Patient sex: F
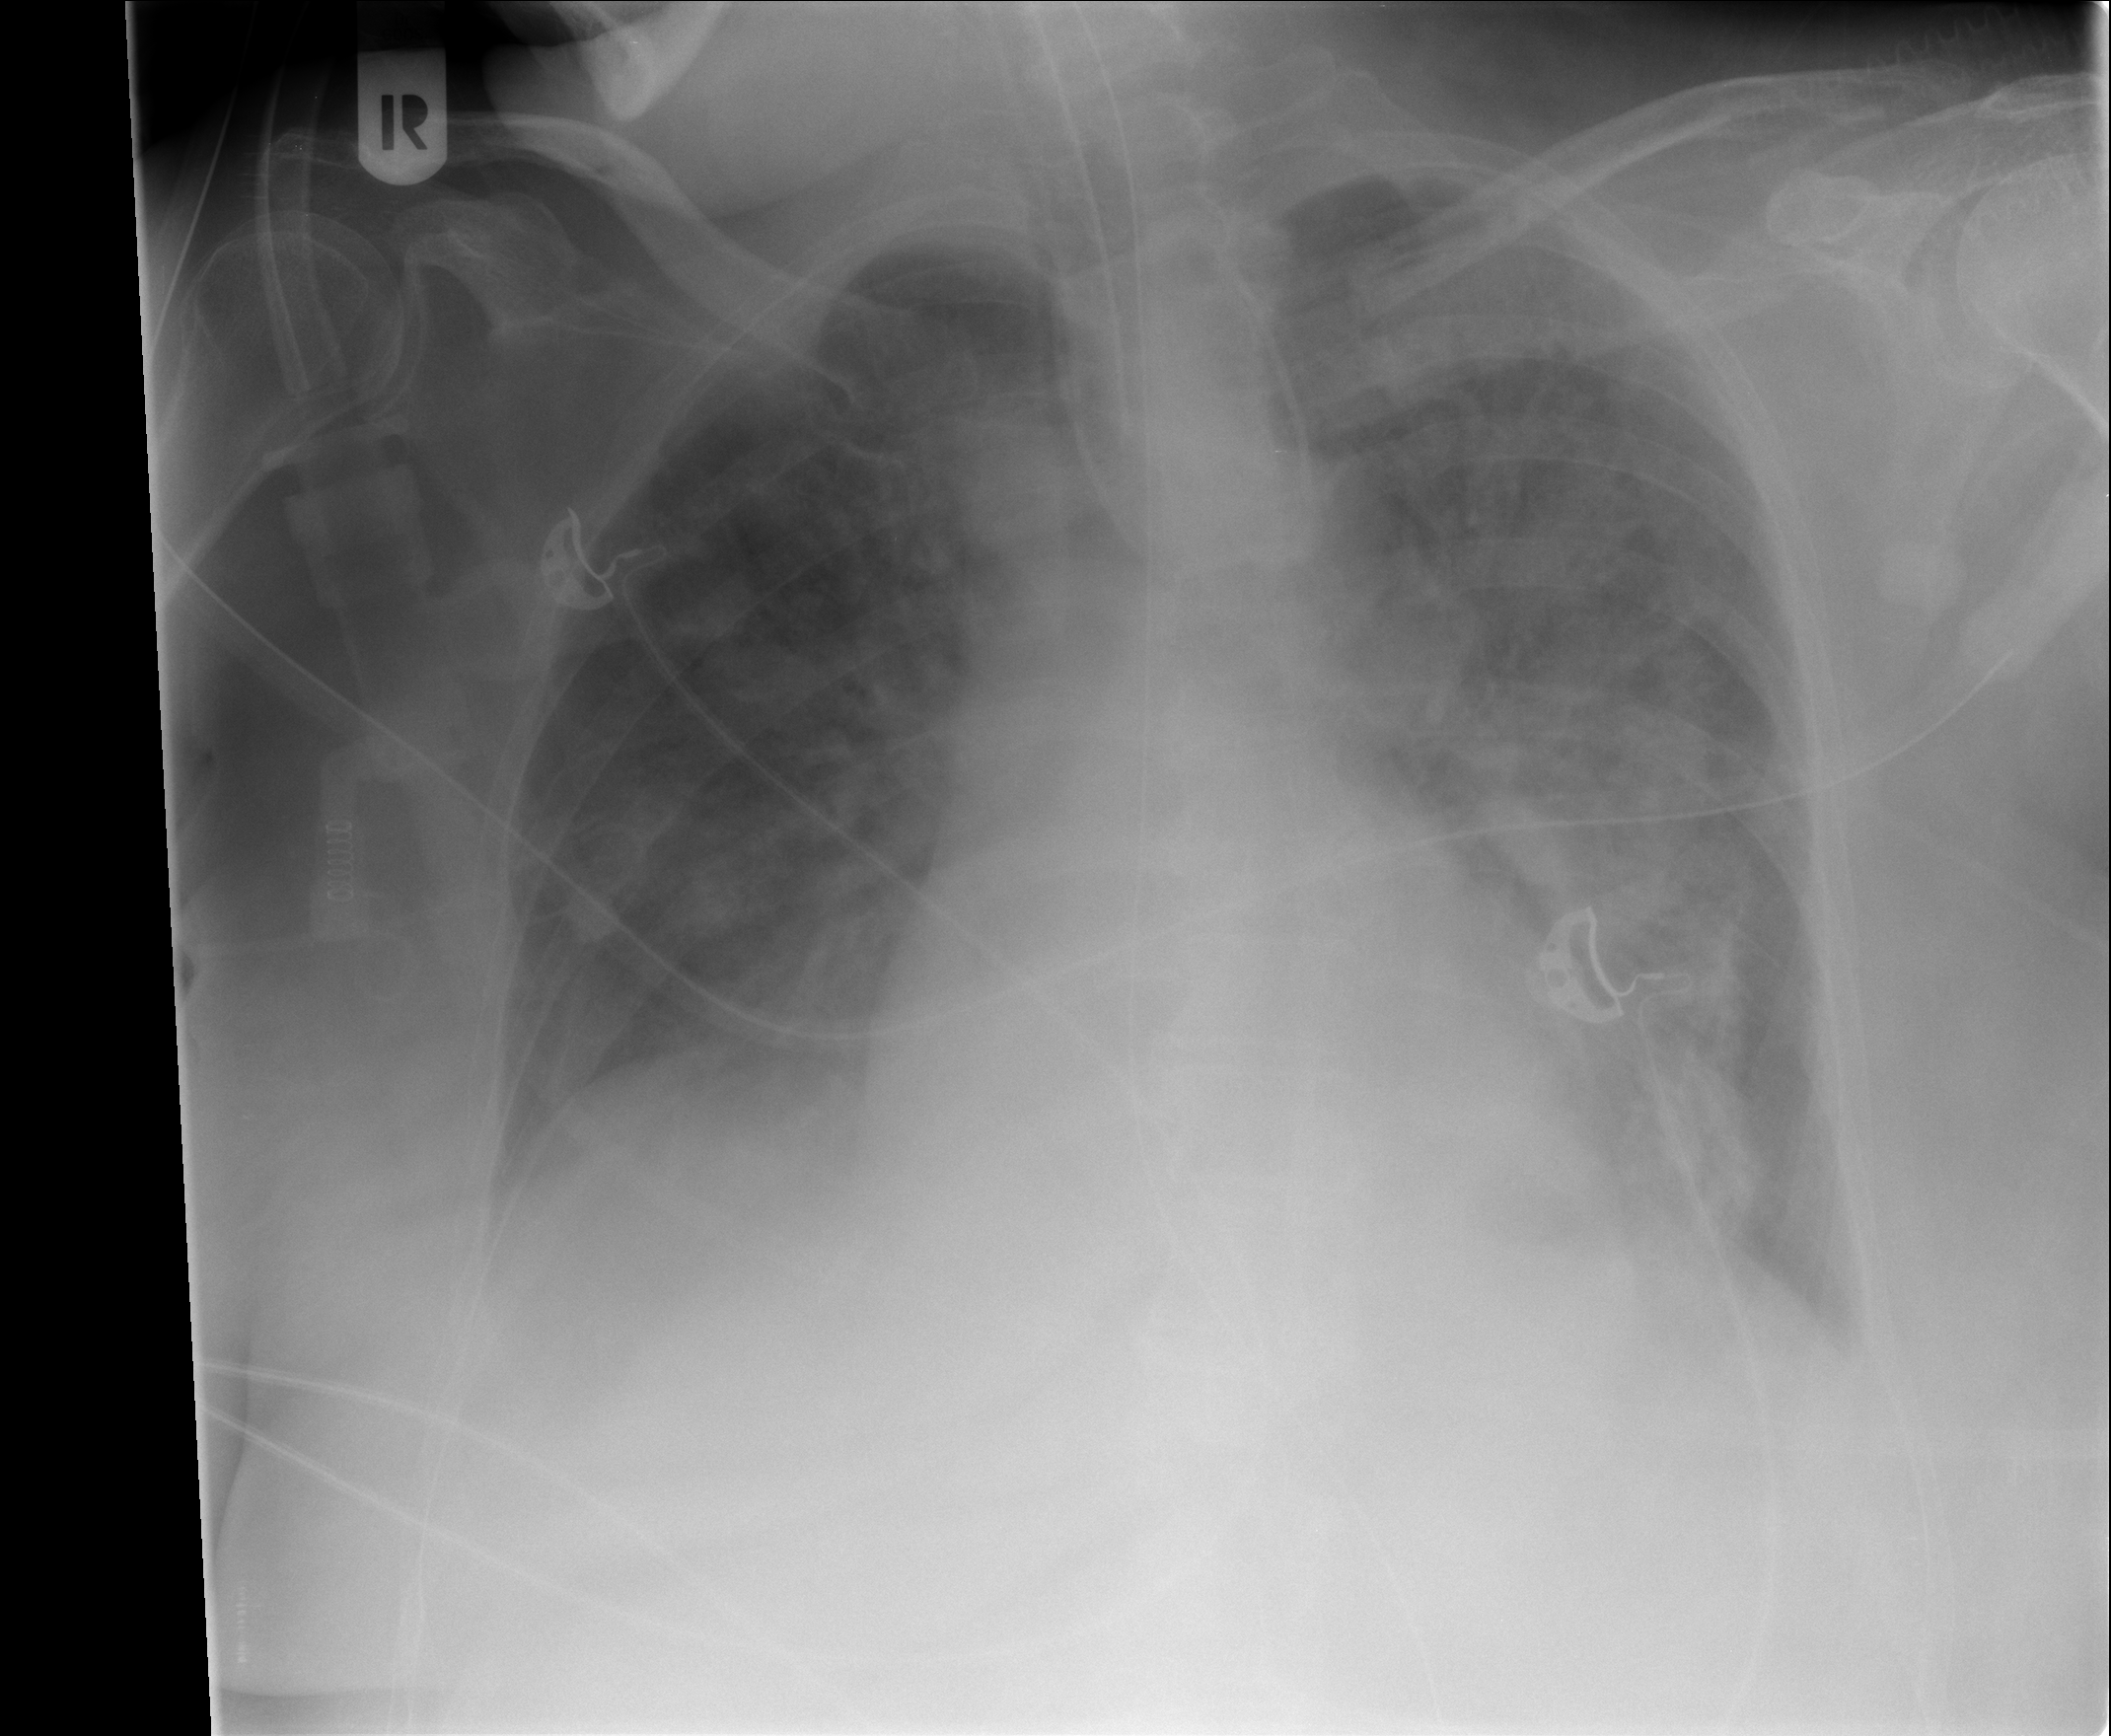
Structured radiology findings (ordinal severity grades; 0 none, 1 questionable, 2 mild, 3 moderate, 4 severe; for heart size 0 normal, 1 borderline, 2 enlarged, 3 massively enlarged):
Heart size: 2
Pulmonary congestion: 2
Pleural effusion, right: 1
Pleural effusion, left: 1
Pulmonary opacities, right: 3
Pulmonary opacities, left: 3
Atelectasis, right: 3
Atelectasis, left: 2